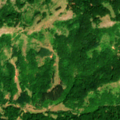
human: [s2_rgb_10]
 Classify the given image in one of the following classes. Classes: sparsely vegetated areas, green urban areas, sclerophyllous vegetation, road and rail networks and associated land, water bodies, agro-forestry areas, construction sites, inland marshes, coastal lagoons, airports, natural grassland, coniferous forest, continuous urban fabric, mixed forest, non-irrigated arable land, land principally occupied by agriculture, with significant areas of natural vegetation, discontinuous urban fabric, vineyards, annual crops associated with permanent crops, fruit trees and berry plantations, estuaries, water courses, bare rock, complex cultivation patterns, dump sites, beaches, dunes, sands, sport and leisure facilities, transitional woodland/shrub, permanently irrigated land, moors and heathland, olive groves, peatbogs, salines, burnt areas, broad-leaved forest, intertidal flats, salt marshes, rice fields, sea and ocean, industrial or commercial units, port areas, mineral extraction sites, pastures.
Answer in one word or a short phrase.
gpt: broad-leaved forest, natural grassland, transitional woodland/shrub